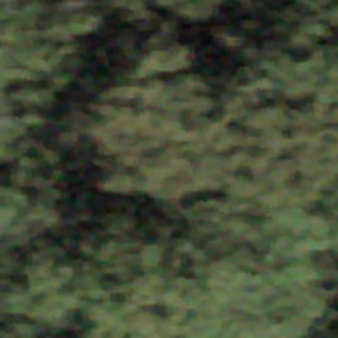
Label: other